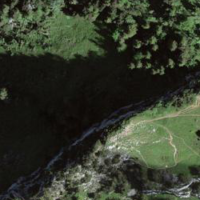
EUNIS habitat code: 44
Species observed at this site:
Succisa pratensis
Achillea millefolium